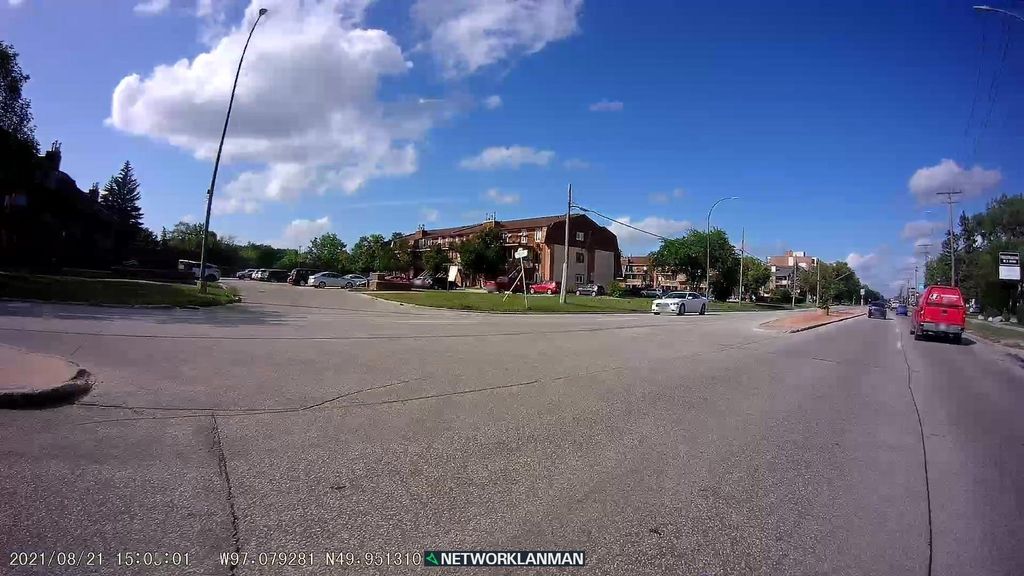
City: winnipeg